Question: I'm using iReport Designer 5.6.0.
I find that working with iReport and JasperReports is one of the skills that I learn and then quickly forget.
I have a subreport that shows three different "view" of the same piece of data.
1. Form View
2. Tabulated (Table) View
3. Plot (Image) View
Before each of the views I want to have a Title.
Here's a picture:

Jasper is sometimes putting page breaks between the title and its view.
Whats the best way to make JasperReports keep the title on the same page as the thing is titling?
The very fact that I'm calling my text boxes "titles" makes me think each view needs to be its own subreport.
Would that solve the problem?
Is there a "keep with next" box I need to check somewhere?
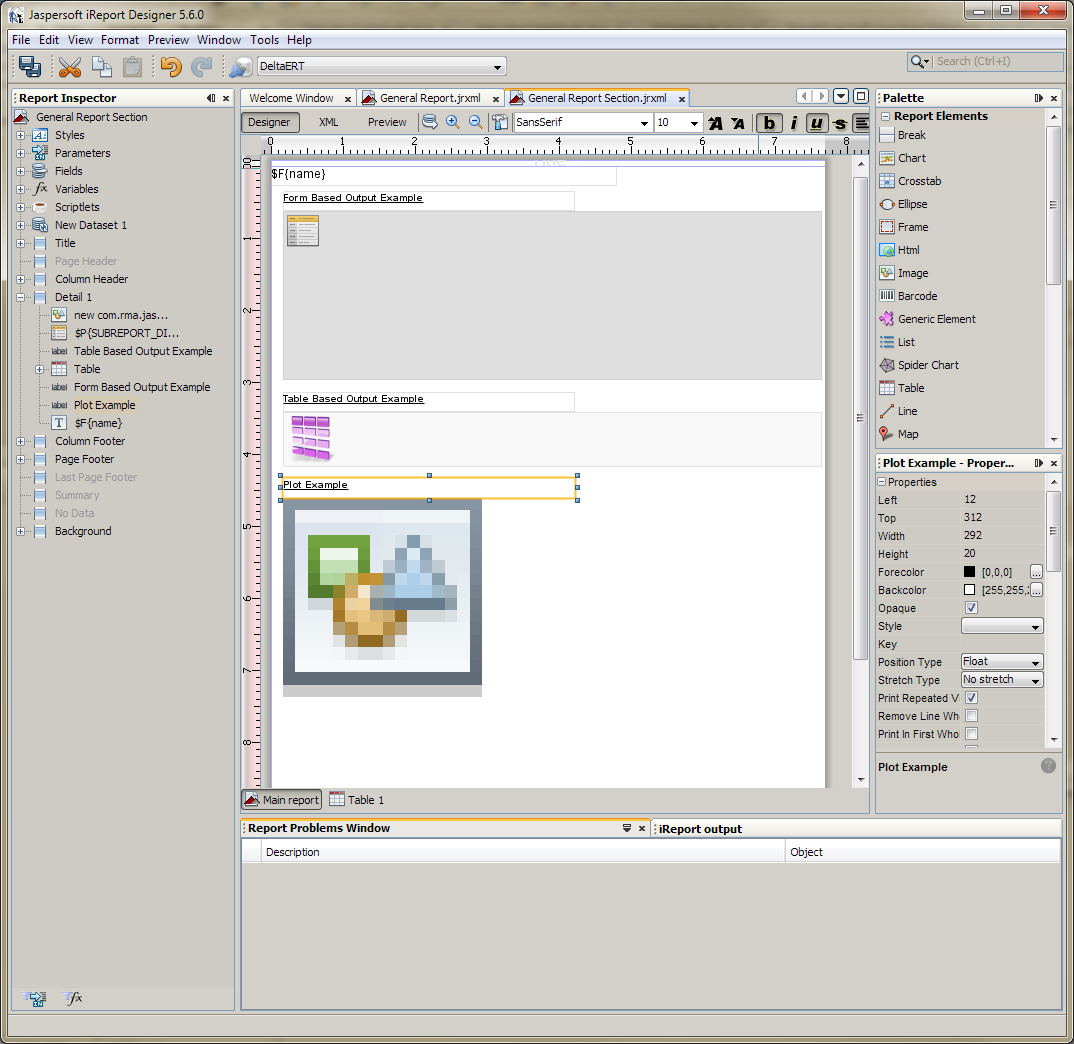
Answer: Here's what you should be doing.
- -
Hope it helps.